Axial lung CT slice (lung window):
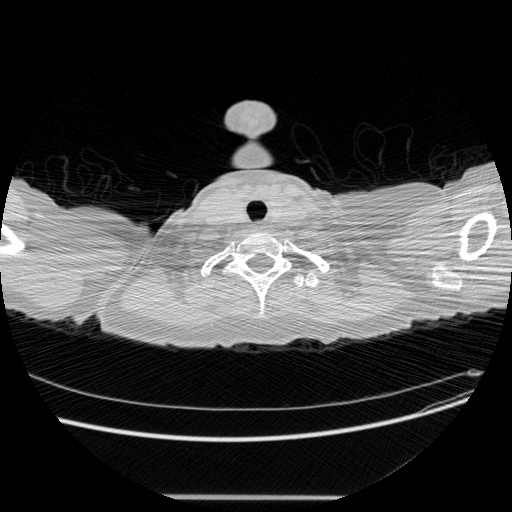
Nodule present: no